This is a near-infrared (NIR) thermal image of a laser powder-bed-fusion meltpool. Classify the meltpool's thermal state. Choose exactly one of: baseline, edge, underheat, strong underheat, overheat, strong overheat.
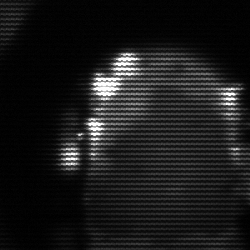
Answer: baseline